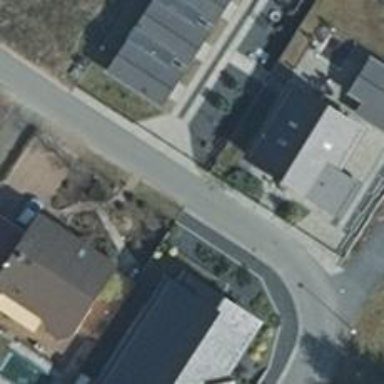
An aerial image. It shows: Asphalt road designated as living street.